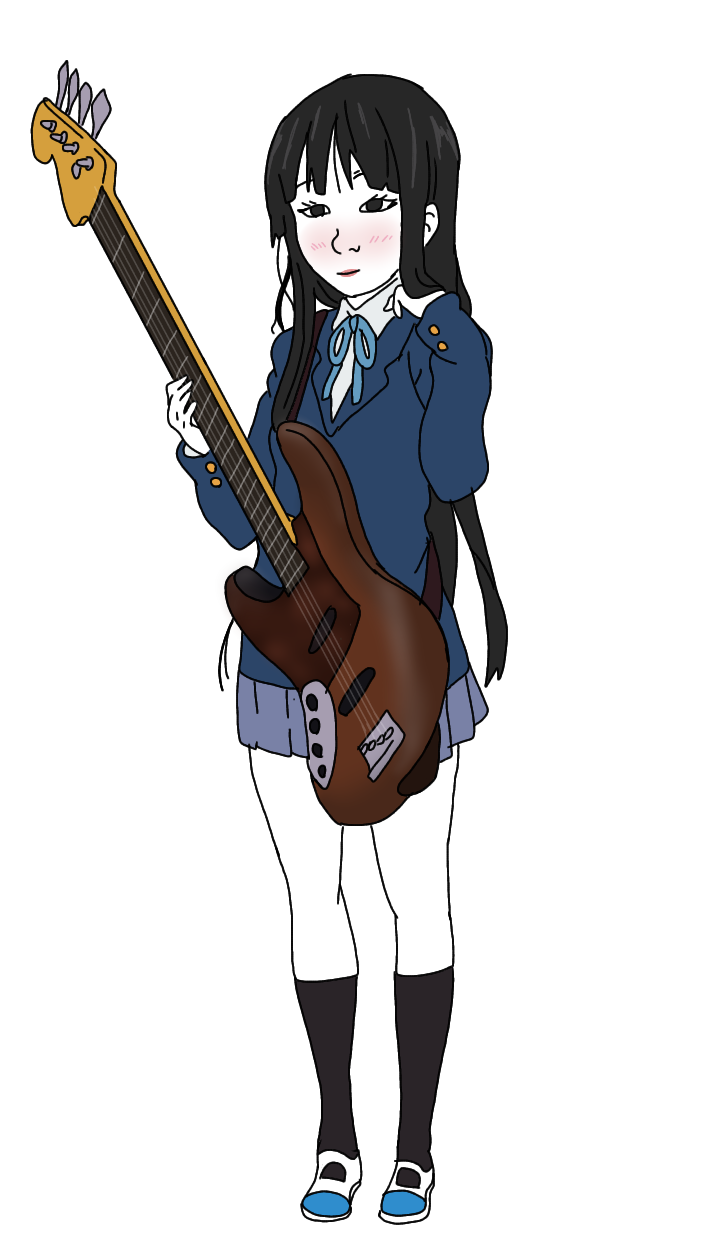
Label: 5_Doomer_Girl